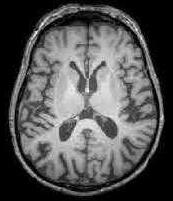
Label: notumor